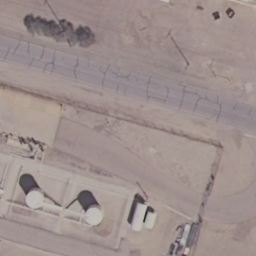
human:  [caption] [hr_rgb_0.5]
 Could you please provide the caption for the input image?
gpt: The two tanks were linked together.

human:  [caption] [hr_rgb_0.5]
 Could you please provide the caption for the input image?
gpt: The two tanks are connected to each other.

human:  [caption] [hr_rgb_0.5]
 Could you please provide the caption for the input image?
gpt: The two barrels are connected together.

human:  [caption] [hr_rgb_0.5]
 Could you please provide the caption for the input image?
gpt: The two tanks are connected together.

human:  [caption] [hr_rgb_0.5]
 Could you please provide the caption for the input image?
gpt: The two storage tanks are connected to each other.